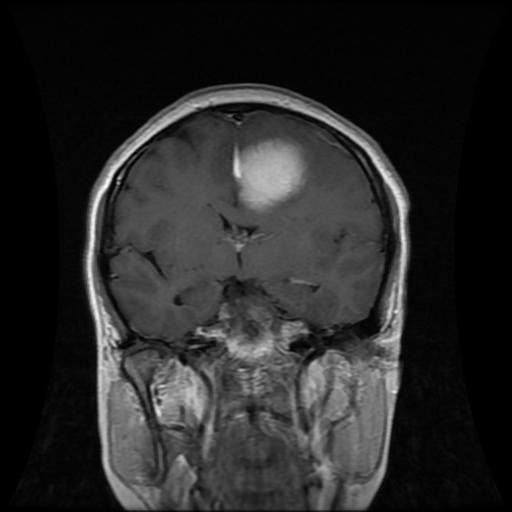
Label: meningioma